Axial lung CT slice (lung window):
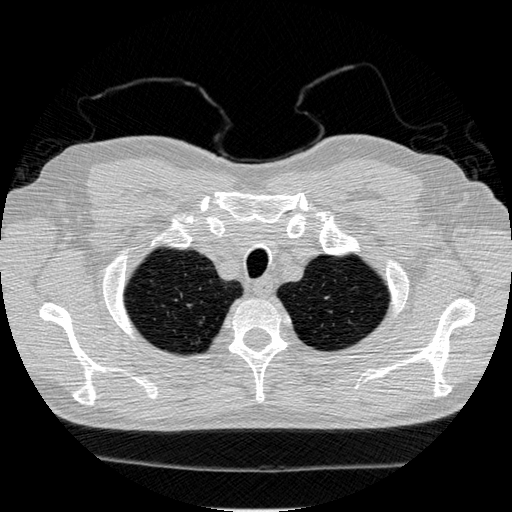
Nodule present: no